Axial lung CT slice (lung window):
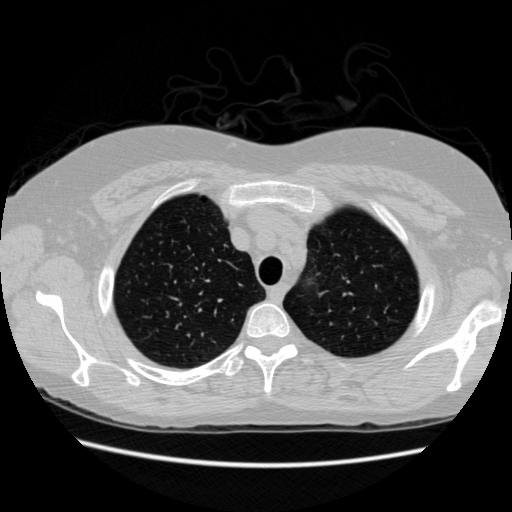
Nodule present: no